Question: Hey so I have three models:
1. DataSet
2. BrowseOption
3. BrowseOptionData
Similar to Ryan's railscasts (<URL> I want to have a double nested form except in ActiveAdmin.
Here is my Active Admin form:
'''
form do |f|
f.inputs "Data Set Info" do
f.input :name
f.input :display_name
f.input :description
f.input :cover_photo, :label => "Cover Image (Recommend a pattern: 980x300)"
end
f.inputs "Browse Options" do
f.has_many :browse_options, new_record: 'Add Option' do |t|
t.input :option_name
t.has_many :browse_option_data, new_record: 'Add record' do |b|
b.input :tradesman_id, :as => :select, :collection => Tradesman.all.collect {|set| [set.name, set.id] }
b.input :data
b.input :featured
end
end
end
f.actions
end
'''
I am getting a
'''
uninitialized constant BrowseOption::BrowseOptionDatum
'''
error

So the first 'has_many' works fine (I have tested) but the second 'has_many' for browse_option_data gives this error. Below are each of the models:
'''
class DataSet < ActiveRecord::Base
has_many :browse_options
accepts_nested_attributes_for :browse_options, allow_destroy: true
end
'''
'''
class BrowseOption < ActiveRecord::Base
belongs_to :data_set
has_many :browse_option_data
accepts_nested_attributes_for :browse_option_data, allow_destroy: true
end
'''
'''
class BrowseOptionData < ActiveRecord::Base
belongs_to :browse_options
end
'''
Any Ideas? I can't spot any typos. Let me know if you need anything more. Thanks!
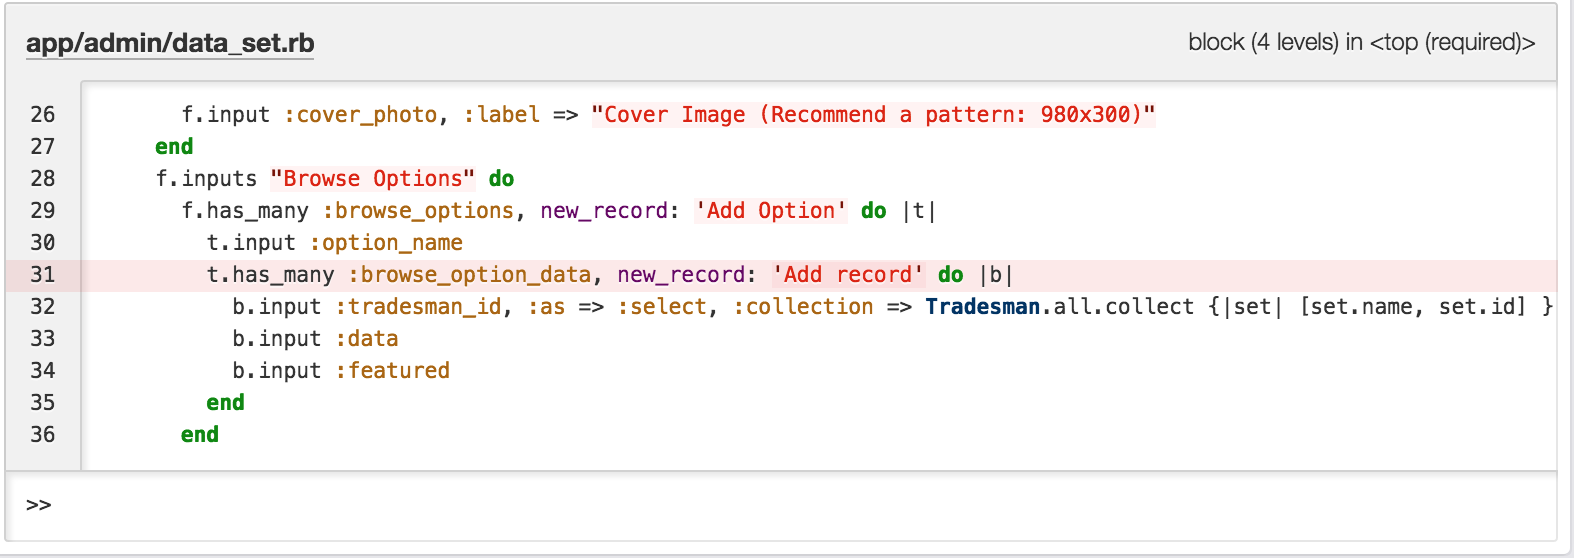
Answer: Turns out I was defining ":browse_option_data" wrong and I should have been calling for ":browse_option_datas" and also defined it this way in the Model for has_many.